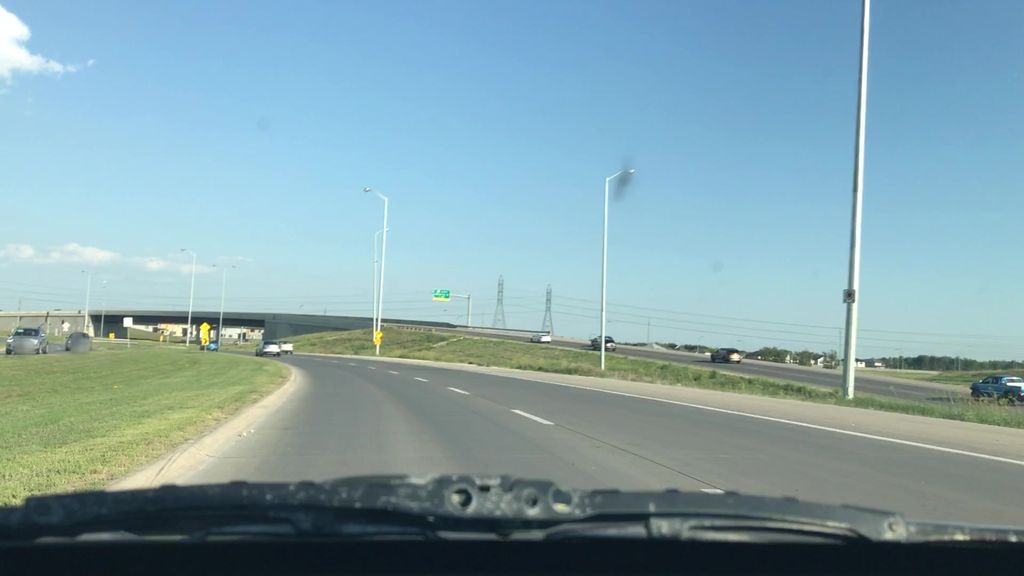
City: winnipeg